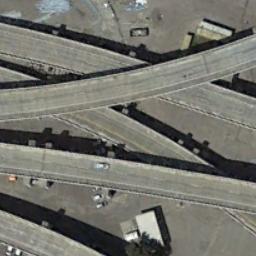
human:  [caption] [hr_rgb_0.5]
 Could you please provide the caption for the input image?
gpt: Several buildings are next to the overpass .

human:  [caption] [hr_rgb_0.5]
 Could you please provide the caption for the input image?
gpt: Below this overpass is a four-lane highway .

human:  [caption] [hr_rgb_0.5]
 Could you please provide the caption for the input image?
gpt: The overpass is next to the bare land with some cars .

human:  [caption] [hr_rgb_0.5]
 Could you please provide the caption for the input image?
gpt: The intricated overpasses is over the roads on the clearing .

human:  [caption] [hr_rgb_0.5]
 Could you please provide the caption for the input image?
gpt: There are some buildings beneath the overpass .